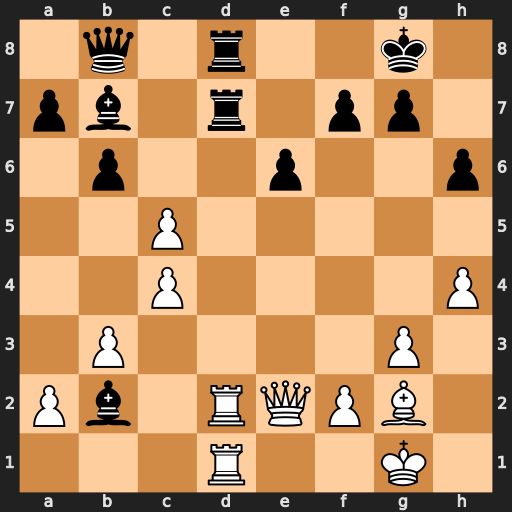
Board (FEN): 1q1r2k1/pb1r1pp1/1p2p2p/2P5/2P4P/1P4P1/Pb1RQPB1/3R2K1
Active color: w
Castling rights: -
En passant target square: -
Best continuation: Rxd7 Rxd7 Rxd7